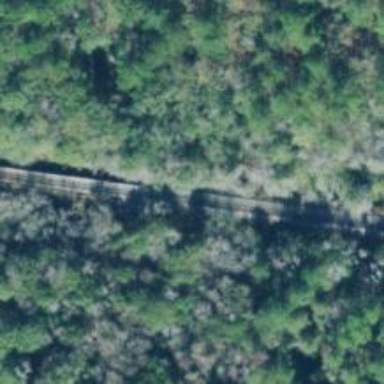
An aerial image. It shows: Bridge over railway tracks with milepost labeled as AN.